Question: I came across a launcher app named <URL> which providing option to change look & feel of system applications to another icon pack, below is the screenshot from nova launcher.

When I'll select it will replace system application icon to jellbean icon pack.
I want to implement same functionality in my own launcher app, I Google but not found anything related, need guide and suggestion.
I tried to set <URL> simply changing package name but its gives me force close that 'com.mypackagename not found'.
Main Activity@
'''
private static final String ACTION_APPLY_ICON_THEME = "com.mypackage.launcher.APPLY_ICON_THEME";
private static final String NOVA_PACKAGE = "com.mypackage.launcher";
private static final String EXTRA_ICON_THEME_PACKAGE = "com.mypackage.launcher.extra.ICON_THEME_PACKAGE";
// private static final String ACTION_APPLY_ICON_THEME = "com.teslacoilsw.launcher.APPLY_ICON_THEME";
// private static final String NOVA_PACKAGE = "com.teslacoilsw.launcher";
// private static final String EXTRA_ICON_THEME_PACKAGE = "com.teslacoilsw.launcher.extra.ICON_THEME_PACKAGE";
'''
I'm just looking a way that what should I manage or code inside my own launcher to set such themes same as nova launcher.
Below links help me to create themes for launcher but not found any way to set/apply to my launcher.
<URL>
<URL>
<URL>
Your suggestion are appreciable.
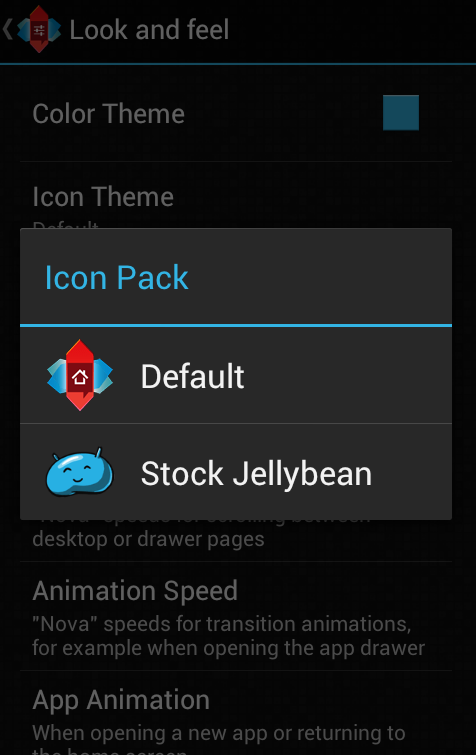
Answer: Mr. Robin is right.. You can do it manually..
Put all your custom icon in drawable folder with specific name like as 'icon_appname.png'..
or you can also save images as package name also like as ...etc
Just put condition in your 'GetView' in Adapter Class.
'''
if(User selected default theme)
{
//use default icon from system
}
else
{
String appname = here is app name;
String appPackageName = here is app package name;
// You can use appname or appPackageName as per your drawable name.
int intResource = getResources().getIdentifier("icon_" + appname.toLowerCase(), "drawable", getPackageName());
if(intResNormal!=0)
holder.txtTitle.setCompoundDrawablesWithIntrinsicBounds(null, getResources().getDrawable(intResource), null, null);
else
//use default icon when no resource found
}
'''
If you are following as package name so don't forgot to replace with